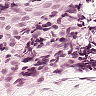
Metastatic tissue present: no